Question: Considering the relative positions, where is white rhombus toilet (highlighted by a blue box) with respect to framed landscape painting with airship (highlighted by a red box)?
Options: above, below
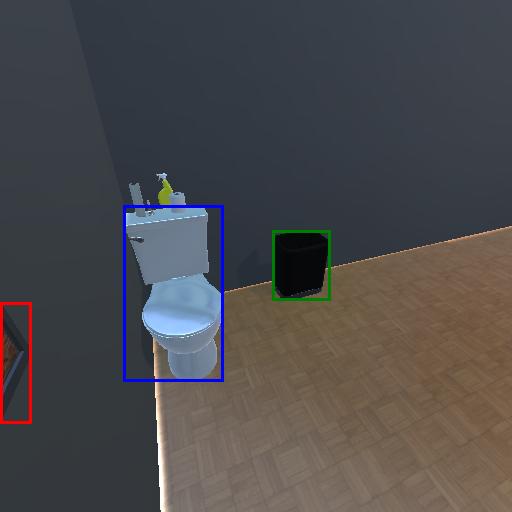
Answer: above